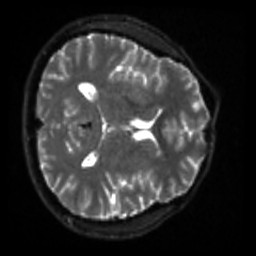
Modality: sbref
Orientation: axial
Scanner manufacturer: siemens
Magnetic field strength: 3 T
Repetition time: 4 s
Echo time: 0.0594 s